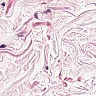
Metastatic tissue present: no